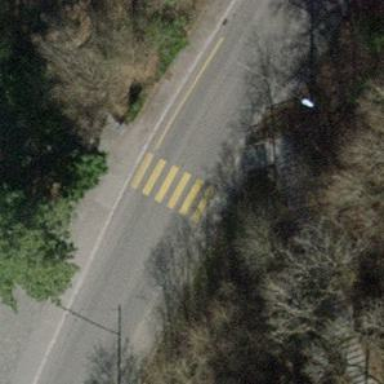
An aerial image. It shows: Uncontrolled zebra crossing with notable zebra markings.